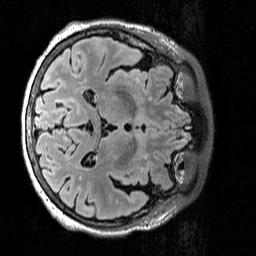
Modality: T2w
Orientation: axial
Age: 74
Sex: female
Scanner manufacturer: siemens
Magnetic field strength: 3 T
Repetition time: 5 s
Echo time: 0.386 s